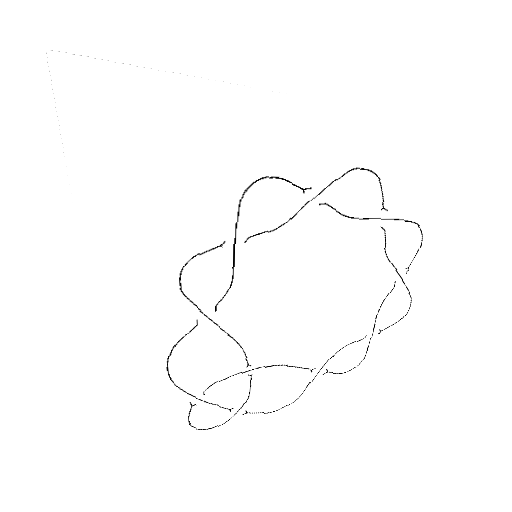
Crossing number: 10